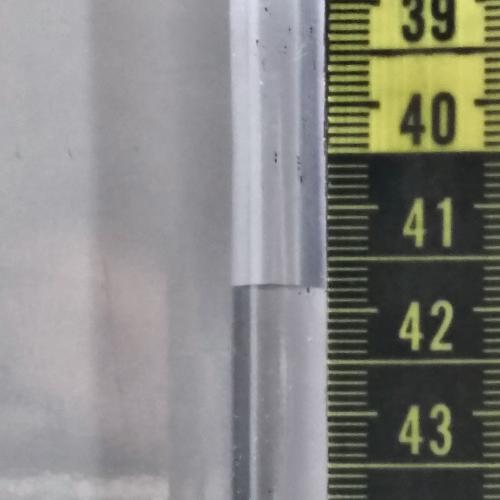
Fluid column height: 41.8 cm